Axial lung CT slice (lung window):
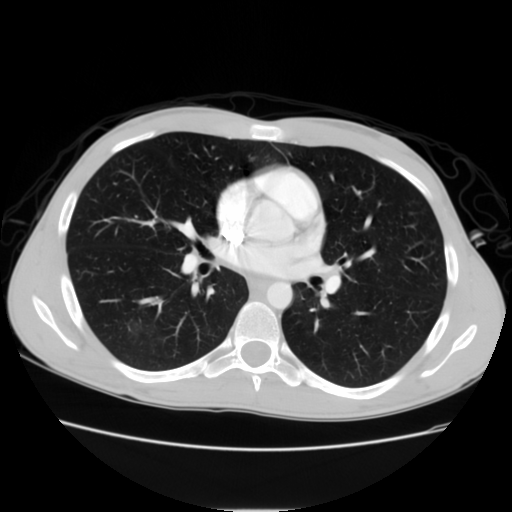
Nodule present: no